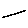
Label: line